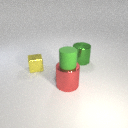
large red metal cylinder to the left of large green metal cylinder